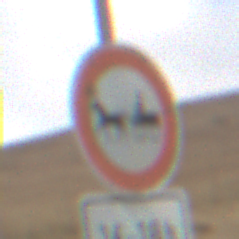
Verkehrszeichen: VerbotGespannfuhrwerke
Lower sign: ZeitangabenOhneBeschraenkungAufWochentage1
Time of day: MorningAfternoon
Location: Outdoor (Nature)
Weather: Overcast
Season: NotSpecified
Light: Natural